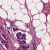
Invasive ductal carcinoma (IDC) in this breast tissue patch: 1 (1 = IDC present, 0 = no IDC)